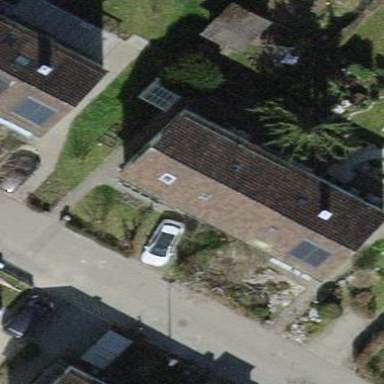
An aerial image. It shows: Semidetached house with gabled roof covered in tiles.